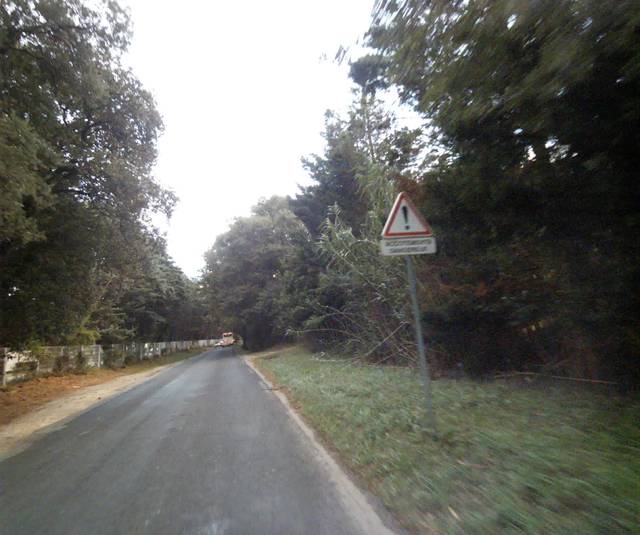
Region: France
Coordinates: 42.562, 3.015